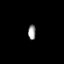
Tissue: prostate
Cell type: Epithelial cells
Senescence score: 0.351
Nuclear area (px): 114
Mean DAPI intensity: 152.526